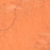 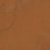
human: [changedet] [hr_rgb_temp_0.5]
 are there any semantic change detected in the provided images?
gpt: No change occurred.